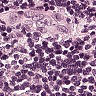
Metastatic tissue present: no